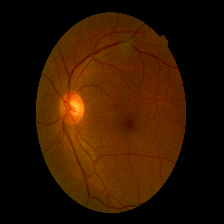
Diabetic retinopathy grade: Mild